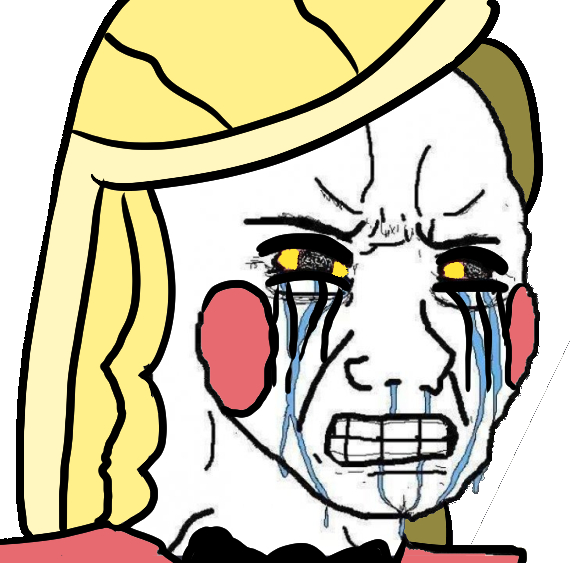
Label: 5_Crying_Wojak